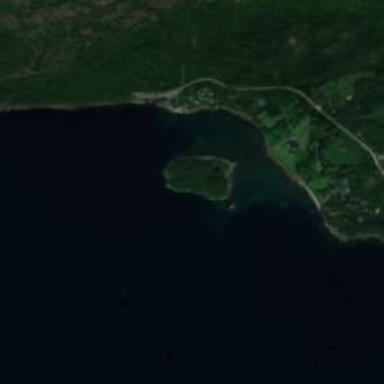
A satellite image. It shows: Picturesque coastline scene.